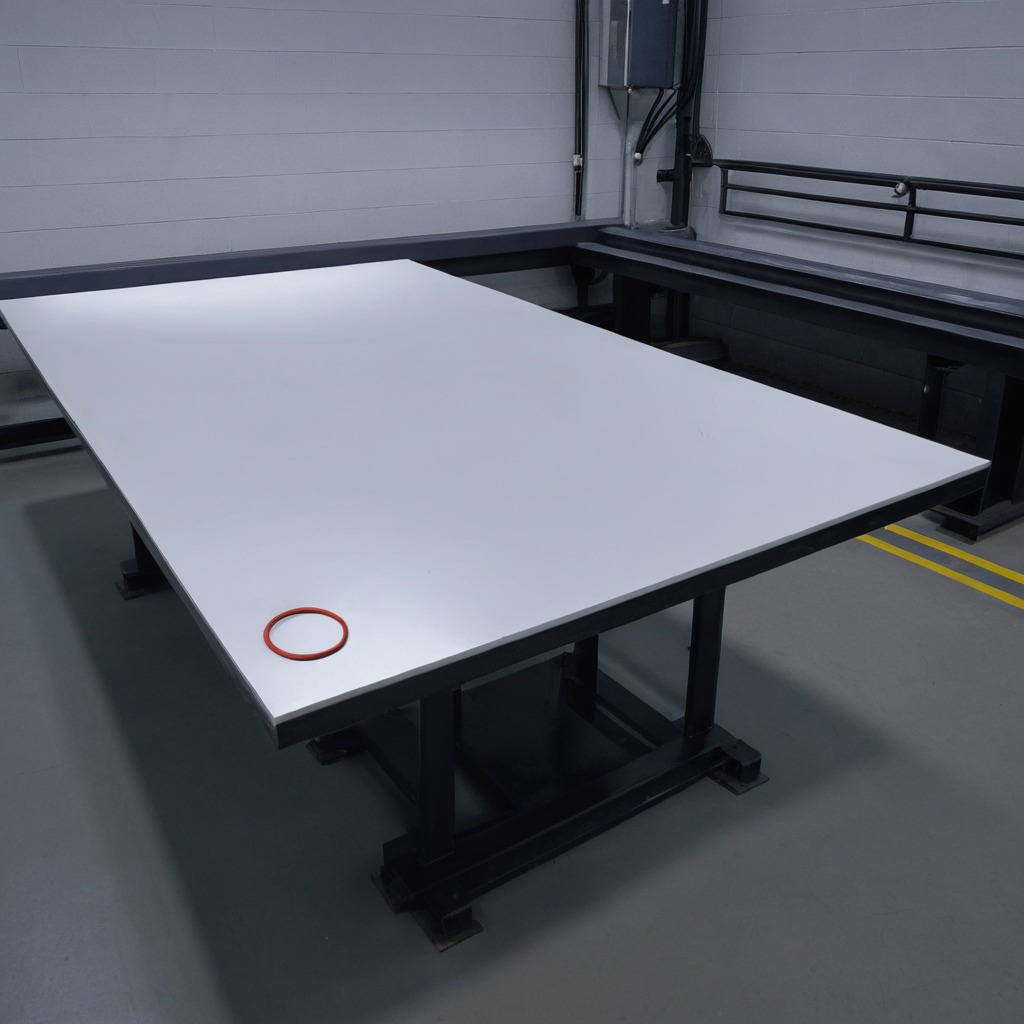
A rubber O-ring is lying on the tabletop.